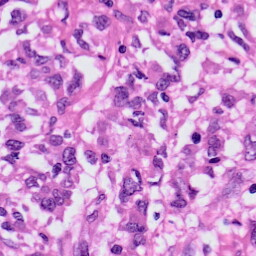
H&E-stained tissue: Skin